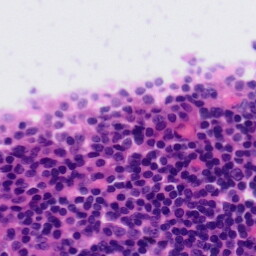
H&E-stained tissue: Tonsil